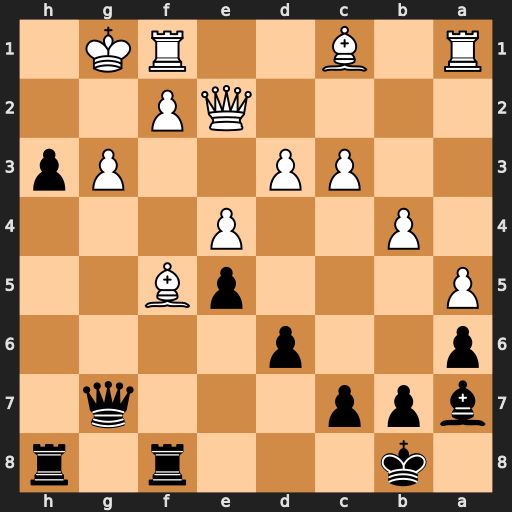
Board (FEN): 1k3r1r/bpp3q1/p2p4/P3pB2/1P2P3/2PP2Pp/4QP2/R1B2RK1
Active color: b
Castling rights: -
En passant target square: -
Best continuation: Qxg3+ Kh1 Qg2#